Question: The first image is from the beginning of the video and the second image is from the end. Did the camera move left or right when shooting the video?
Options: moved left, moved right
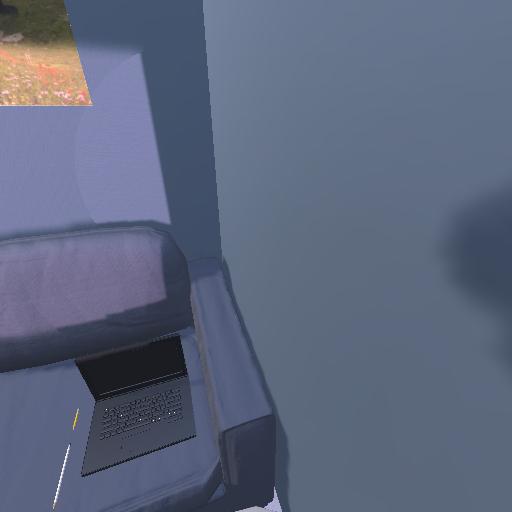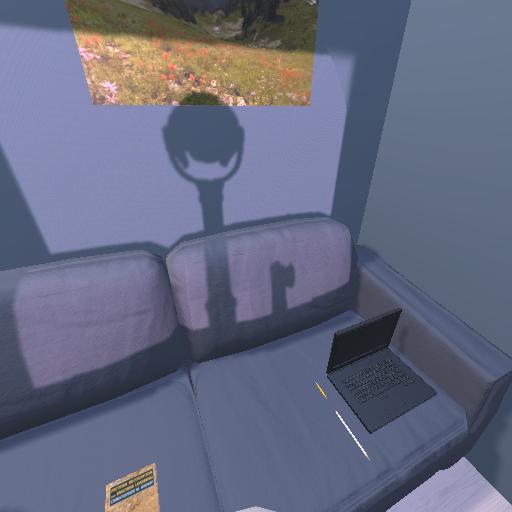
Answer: moved left